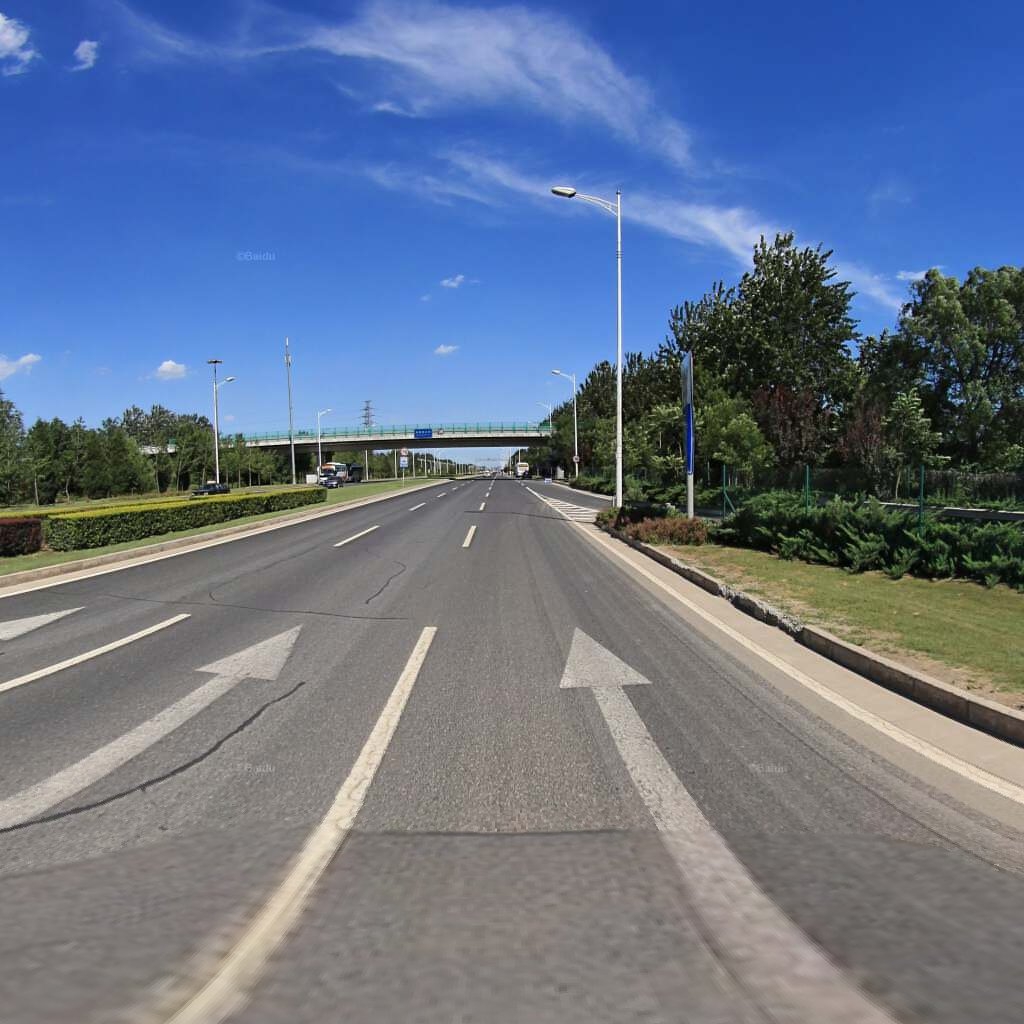
Region: Haidian
Road damage annotations: longitudinal patch, longitudinal patch, longitudinal patch, transverse patch